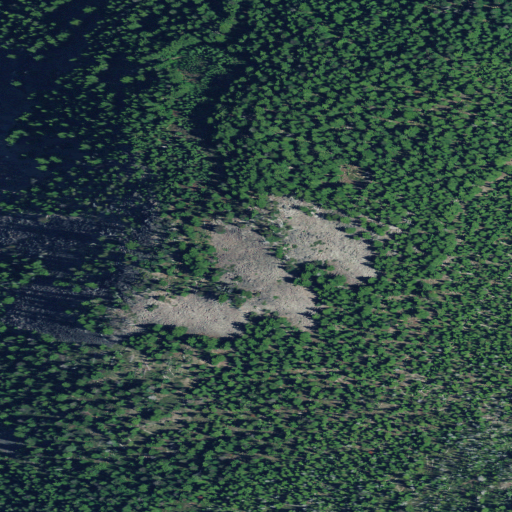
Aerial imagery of mountain in Oregon named Campbell Butte containing grassland, evergreen forest, shrub, and barren land